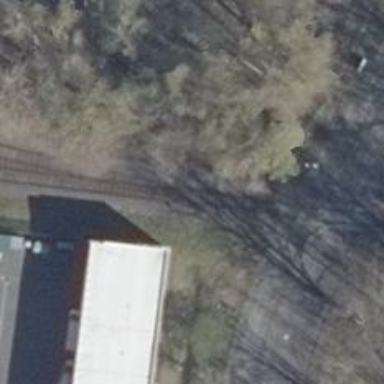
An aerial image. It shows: Railway switch.